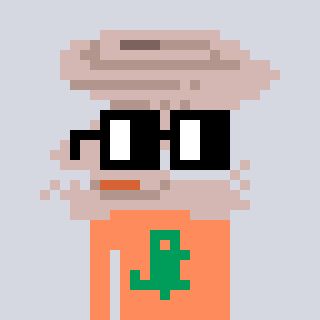
a pixel art character with square black glasses, a tornado-shaped head and a peachy-colored body on a cool background